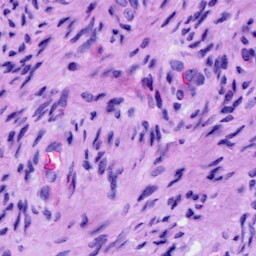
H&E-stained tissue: Cervix